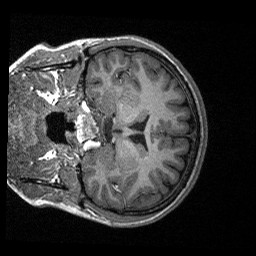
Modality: T1w
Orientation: coronal
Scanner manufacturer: siemens
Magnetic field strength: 3 T
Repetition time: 2.3 s
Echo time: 0.00226 s